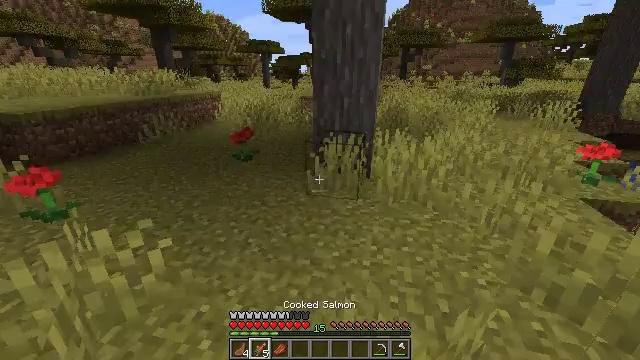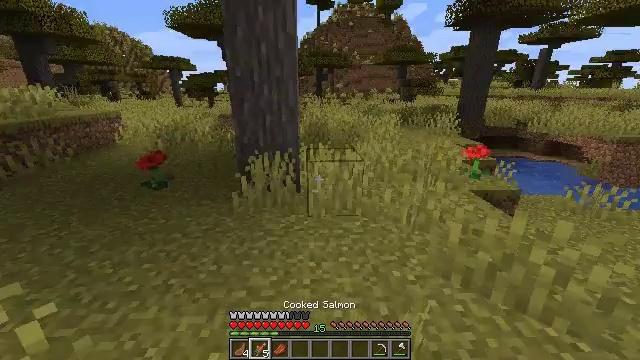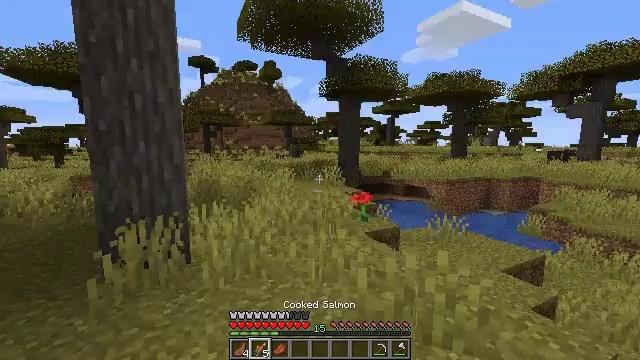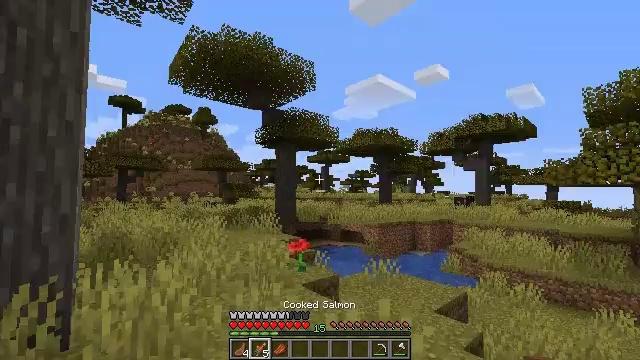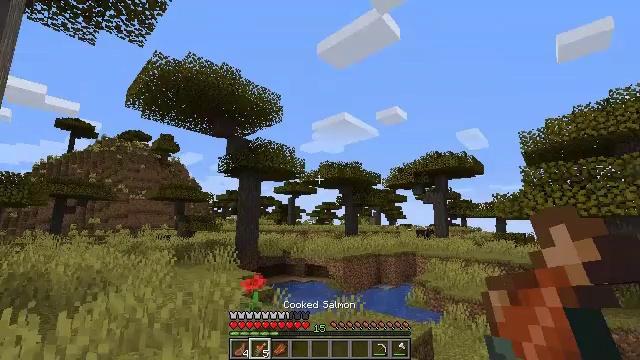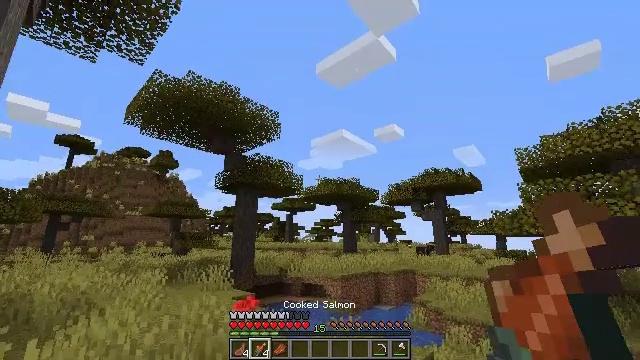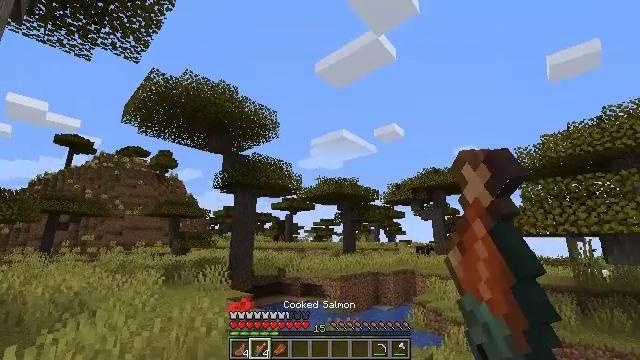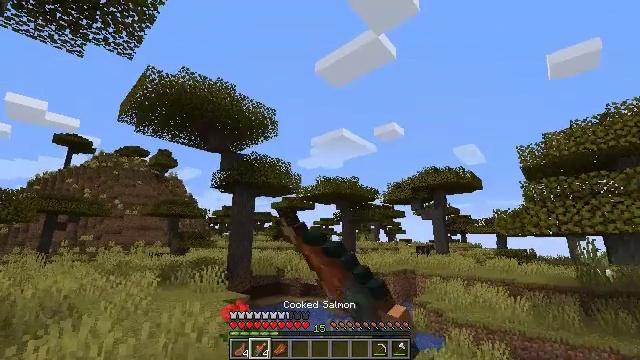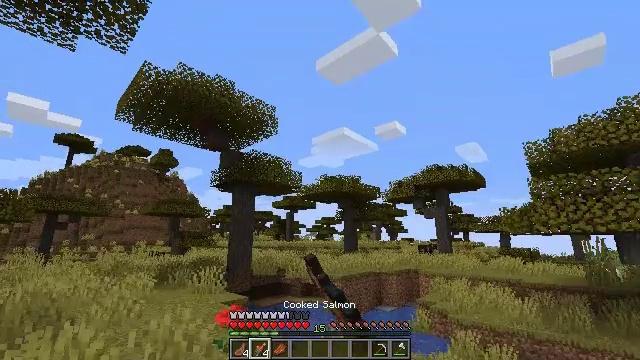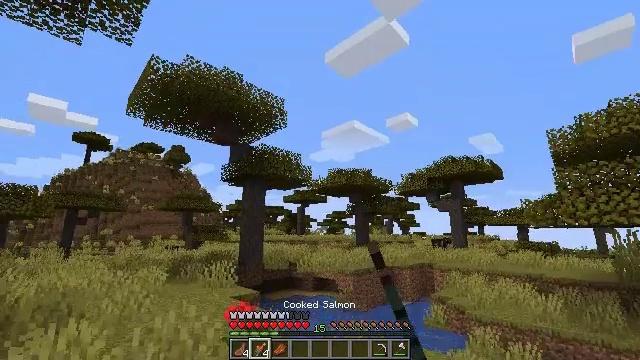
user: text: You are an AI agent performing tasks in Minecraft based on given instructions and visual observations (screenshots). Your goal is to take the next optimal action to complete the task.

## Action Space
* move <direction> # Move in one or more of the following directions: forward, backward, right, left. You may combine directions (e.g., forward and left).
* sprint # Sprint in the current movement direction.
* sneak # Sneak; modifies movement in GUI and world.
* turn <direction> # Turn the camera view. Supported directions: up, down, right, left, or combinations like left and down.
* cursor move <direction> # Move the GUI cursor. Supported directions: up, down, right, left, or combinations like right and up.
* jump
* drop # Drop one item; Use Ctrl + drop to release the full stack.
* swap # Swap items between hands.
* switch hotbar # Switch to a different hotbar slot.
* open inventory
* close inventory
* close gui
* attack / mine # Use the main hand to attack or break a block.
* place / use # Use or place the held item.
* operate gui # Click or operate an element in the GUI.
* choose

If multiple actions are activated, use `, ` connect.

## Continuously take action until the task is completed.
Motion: motion action
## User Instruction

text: Remove a cooked salmon from the inventory.
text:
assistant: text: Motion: move forward, turn right and up
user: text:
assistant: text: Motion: move forward and move right, turn right and up
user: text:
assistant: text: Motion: move forward and move right, turn right and up
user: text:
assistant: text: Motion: move forward and move right, turn right and up
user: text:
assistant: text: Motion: move forward and move right, turn up, drop
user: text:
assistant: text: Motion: move forward, drop
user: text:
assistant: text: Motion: move forward, drop
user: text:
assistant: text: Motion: move forward, drop
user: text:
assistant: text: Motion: move forward, turn left and down
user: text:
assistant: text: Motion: no_op